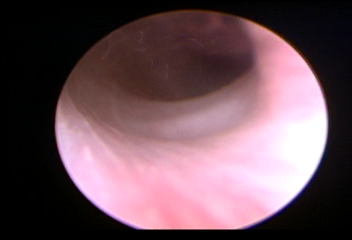
Modality: WLC
Class: Normal mucosa
Bladder cancer association: No